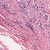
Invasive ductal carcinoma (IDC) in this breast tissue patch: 1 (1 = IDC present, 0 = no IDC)